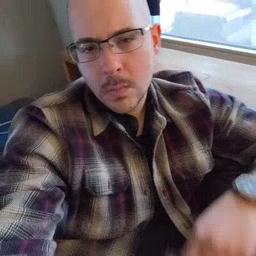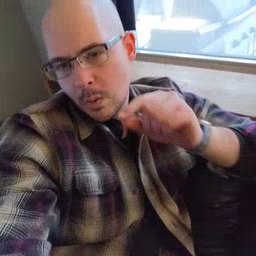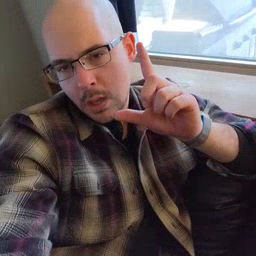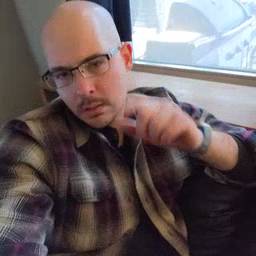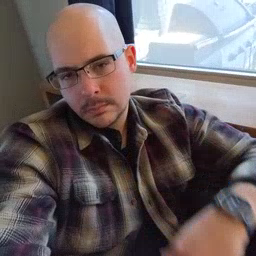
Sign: wake